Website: lowes
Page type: customer-info-address
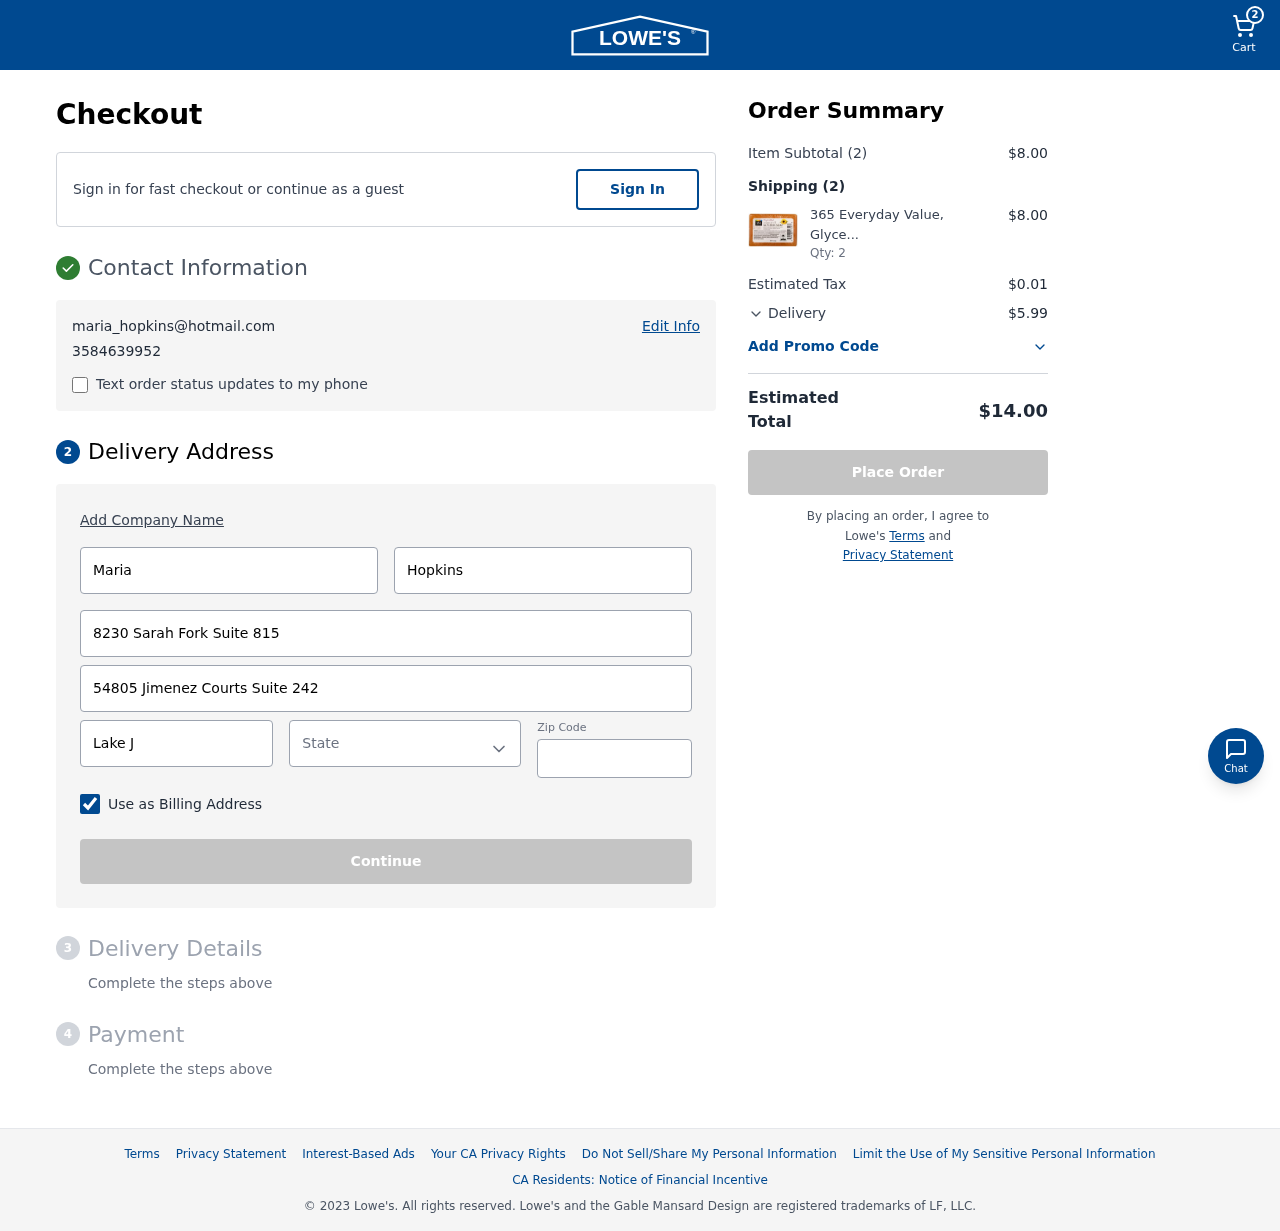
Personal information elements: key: PII_CITY
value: Lake Joshuafurt
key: PII_EMAIL
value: maria_hopkins@hotmail.com
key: PII_FIRSTNAME
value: Maria
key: PII_LASTNAME
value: Hopkins
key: PII_PHONE
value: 3584639952
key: PII_POSTCODE
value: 41002
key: PII_STATE
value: Arizona
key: PII_STREET
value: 8230 Sarah Fork Suite 815
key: PII_STREET2
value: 54805 Jimenez Courts Suite 242
Product elements: key: PRODUCT1_NAME
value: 365 Everyday Value, Glycerin Soap, Vitamin E, 4 oz
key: PRODUCT1_QUANTITY
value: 2
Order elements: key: ORDER_NUM_ITEMS
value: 2
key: ORDER_SUBTOTAL
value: $8.00
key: ORDER_NUM_ITEMS2
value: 2
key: ORDER_SUBTOTAL2
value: $8.00
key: ORDER_TAX
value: $0.01
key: ORDER_SHIPPING_COST
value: $5.99
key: ORDER_TOTAL
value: $14.00